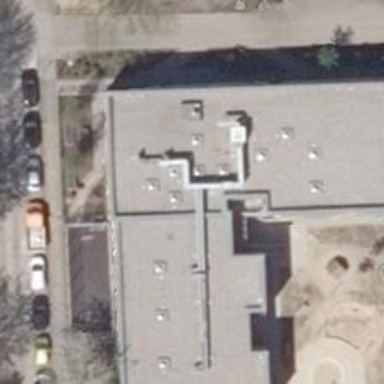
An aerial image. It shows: Kindergarten.